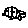
Label: car